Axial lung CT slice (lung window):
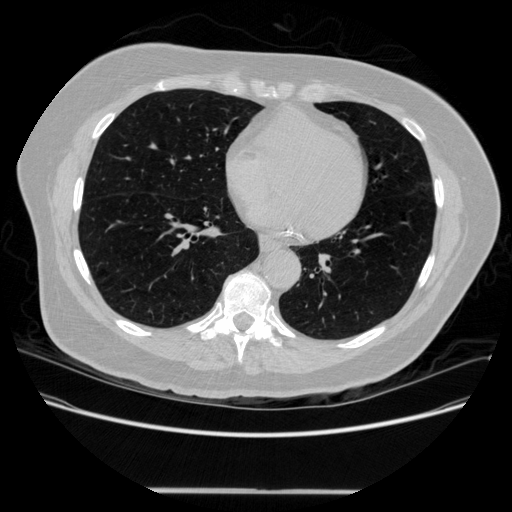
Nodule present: no